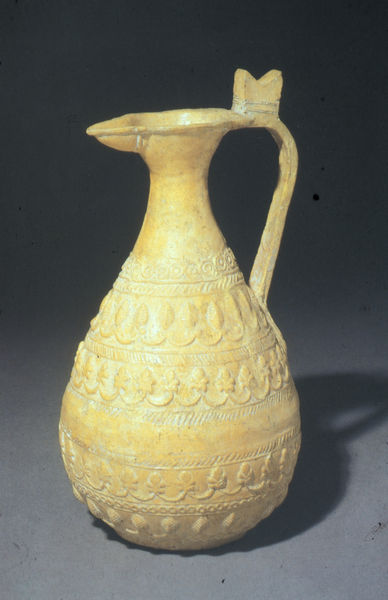
Titel: Krug aus Iran (Islam)
Standort: London
Institution: Keir Collection
Schlagwörter: blau, blätter, schatten, vogel, gelb, ocker, sand, blumen, grau, hell, hintergrund, licht, mund, nase, weiss, blüten, muster, ornament, spitze, stein, hals, stehend, blatt, oval, rund, amphore, henkel, kanne, keramik, krug, ranken, ton, vase, relief, farbig, schnabel, linien, wein, schmal, dekor, floral, ornamente, verzierung, bauch, hoch, foto, griff, gefäß, ringe, orient, orientalisch, linie, reihe, schnitzerei, girlanden, photo, reihen, verziert, fries, geometrisch, karaffe, arabisch, antik, blattwerk, granatapfel, ornamentik, hänkel, geometrie, islam, behälter, töpferei, verzierungen, elfenbein, bauchig, aufsatz, ägypten, ausgießer, getöpfert, tülle, ausguss, arkanthus, geschmückt, umlaufend, schnaupe, tongefäß, islamische kunst, steinkrug, irden, mud, onamente, wlfenbein, bauchförmig